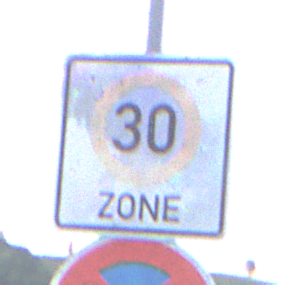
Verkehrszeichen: BeginnZone30
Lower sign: AbsolutesHalteverbot
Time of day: SunriseSunset
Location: Outdoor (Nature)
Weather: PartlyCloudy
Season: NotSpecified
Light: Natural